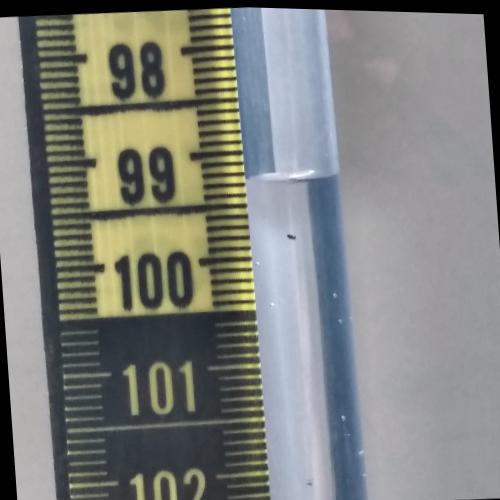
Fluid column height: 99.3 cm